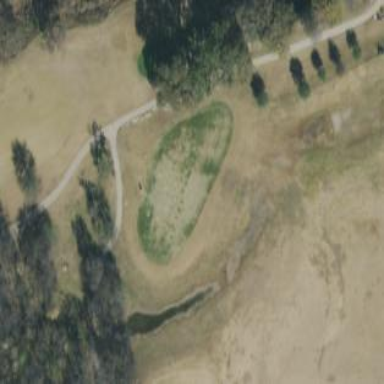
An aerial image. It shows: Golf tee.